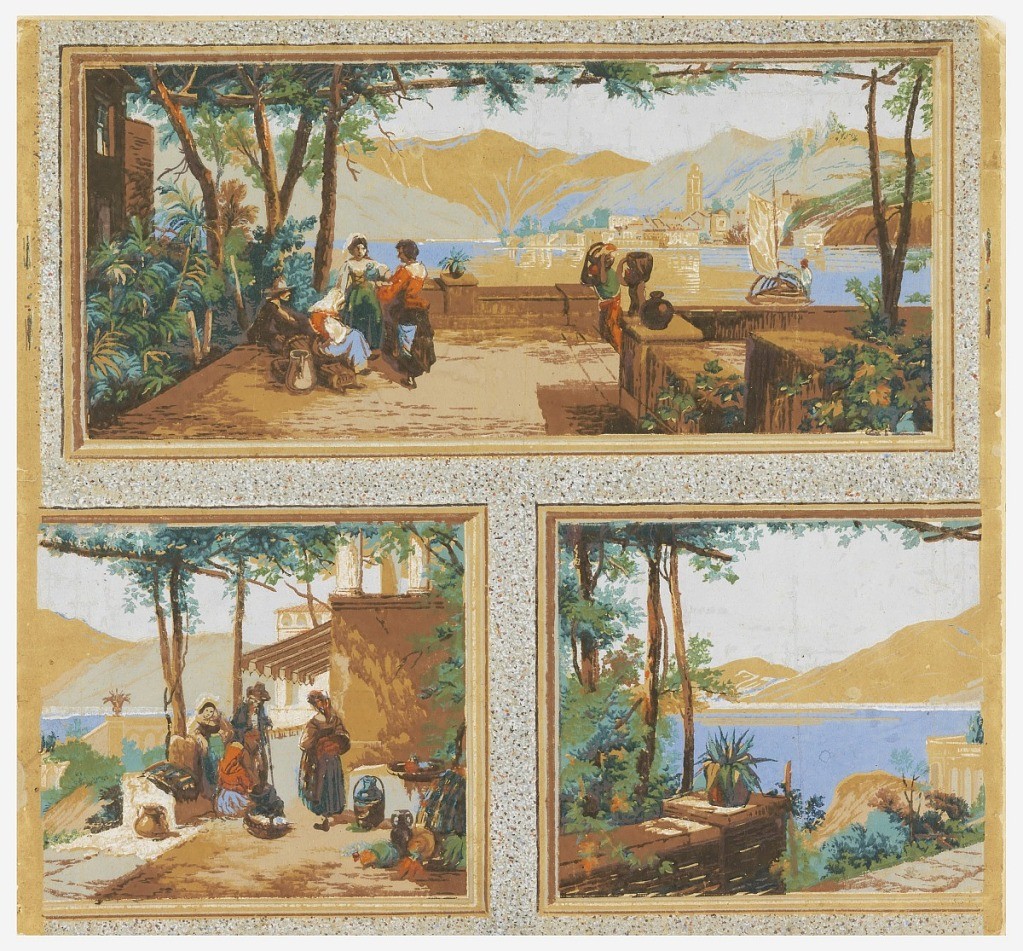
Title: Sidewall
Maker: W.H.S. Lloyd Co., Inc.
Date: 1855
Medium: Machine-printed on paper
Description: Two scenes of Italy showing the Bay of Naples enframed in simulated moldings, in brick or ashlar block format, separated by a field of gray pebble-work. At top, a long horizontal rectangle showing peasants on a terrace or landing stage overlooking a bay or lake with mountains rising from the farther shores. Below, left and right, are halves of a similar medallion placed back to back.